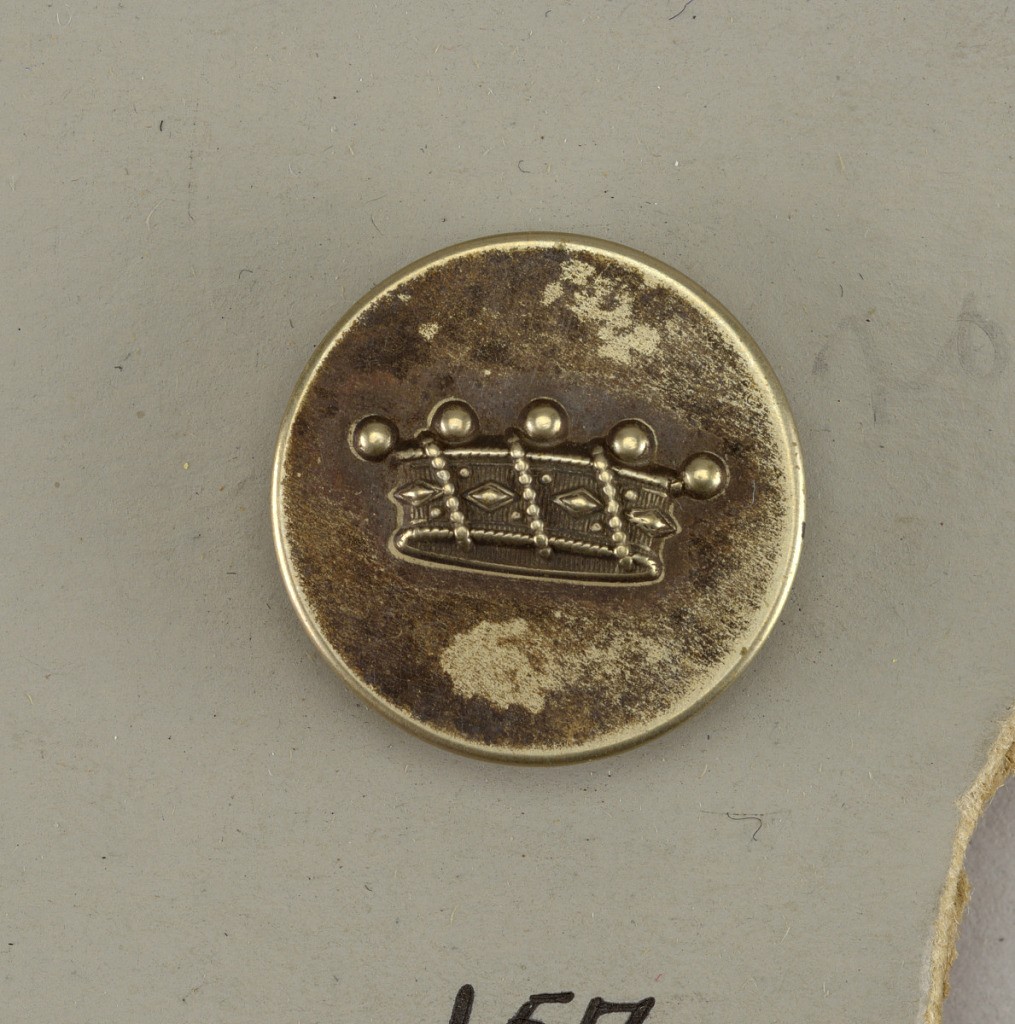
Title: Button
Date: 19th century
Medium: Silver plated, brass
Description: Flat button ornamented with a crown. Back and shank of brass. On reverse, "G and Cie Paris M18".

On card E